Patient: sex M, age 57
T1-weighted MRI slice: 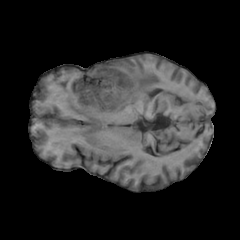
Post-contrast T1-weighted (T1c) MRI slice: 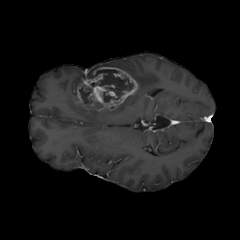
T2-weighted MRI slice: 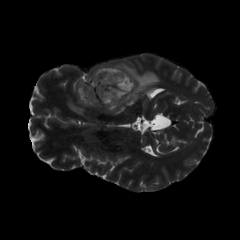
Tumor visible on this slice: yes
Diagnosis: Glioblastoma, IDH-wildtype
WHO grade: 4